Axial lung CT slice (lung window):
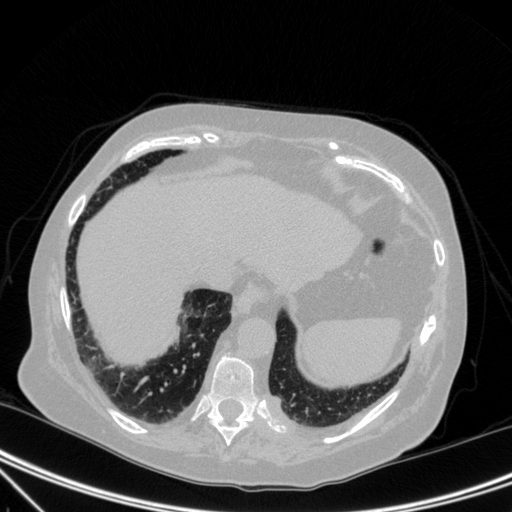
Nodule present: no